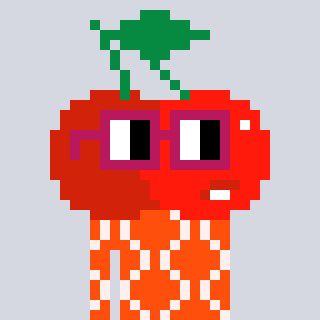
a pixel art character with square dark red glasses, a cherry-shaped head and a orange-colored body on a cool background